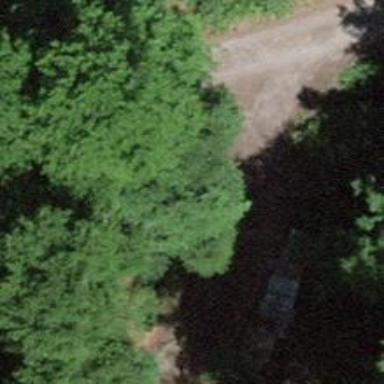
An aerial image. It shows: Unpaved track road.